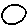
Label: circle